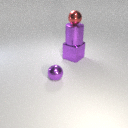
large purple metal cylinder above large purple metal cube